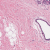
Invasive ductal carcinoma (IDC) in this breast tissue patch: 0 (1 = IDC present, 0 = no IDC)